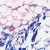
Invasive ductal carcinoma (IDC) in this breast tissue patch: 0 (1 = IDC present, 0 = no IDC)